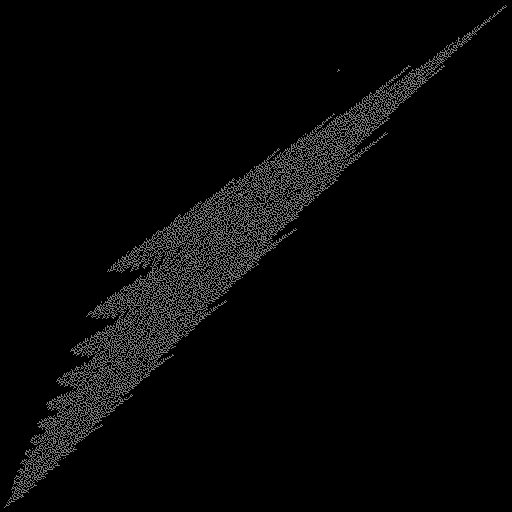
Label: umbrellafern